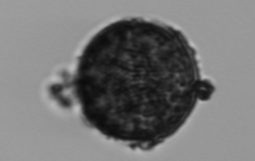
Label: Coscinodiscus